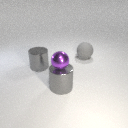
small purple metal sphere above large gray metal cylinder